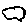
Label: cloud